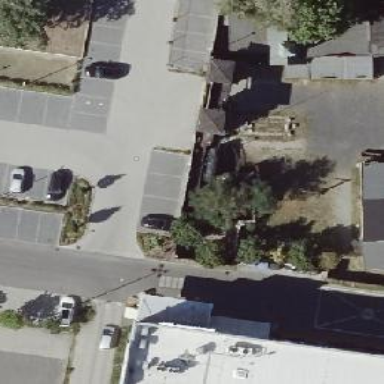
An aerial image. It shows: Street-side parking lot with asphalt surface.